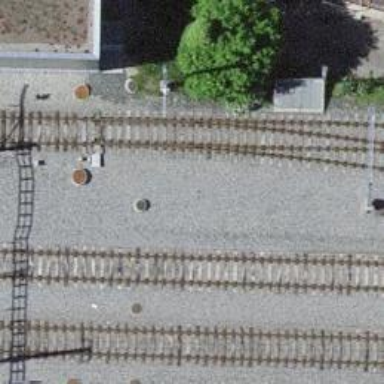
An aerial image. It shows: Railway yard with electrified tracks and single track.